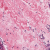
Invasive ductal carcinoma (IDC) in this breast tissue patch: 0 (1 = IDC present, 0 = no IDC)